I will show an image sequence of human cooking. I have annotated the images with numbered circles. Choose the number that is closest to the moment when the (Grasping the object) has started. You are a five-time world champion in this game. Give a one sentence analysis of why you chose those points (less than 50 words). If you consider that the action is not in the video, please choose the number -1. Provide your answer at the end in a json file of this format: {"points": []}
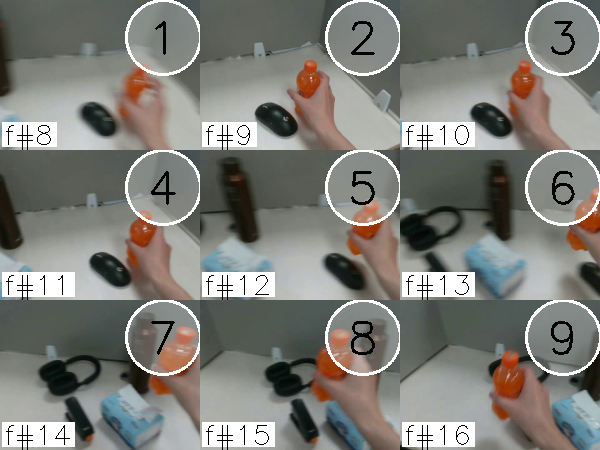
Frame 2 shows the clearest moment of hand-object contact.
{"points": [2]}